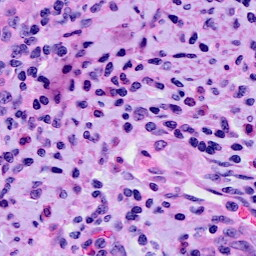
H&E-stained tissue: Cervix